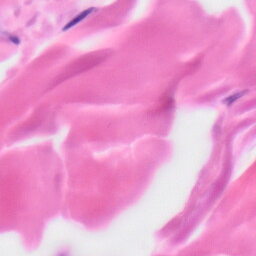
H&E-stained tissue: Skin